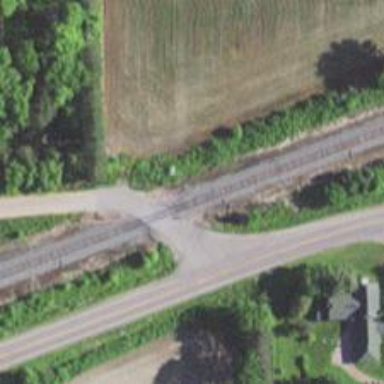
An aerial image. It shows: Level crossing along the railway.